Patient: sex F, age 72
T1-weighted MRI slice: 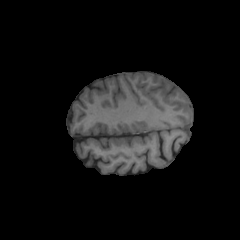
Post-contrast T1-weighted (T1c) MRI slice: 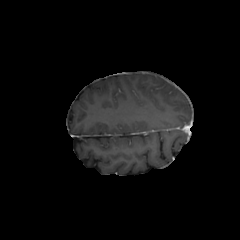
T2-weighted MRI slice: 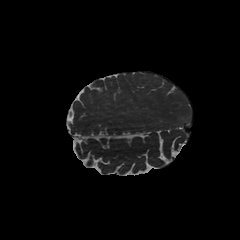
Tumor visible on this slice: no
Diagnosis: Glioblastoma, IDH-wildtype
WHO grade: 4